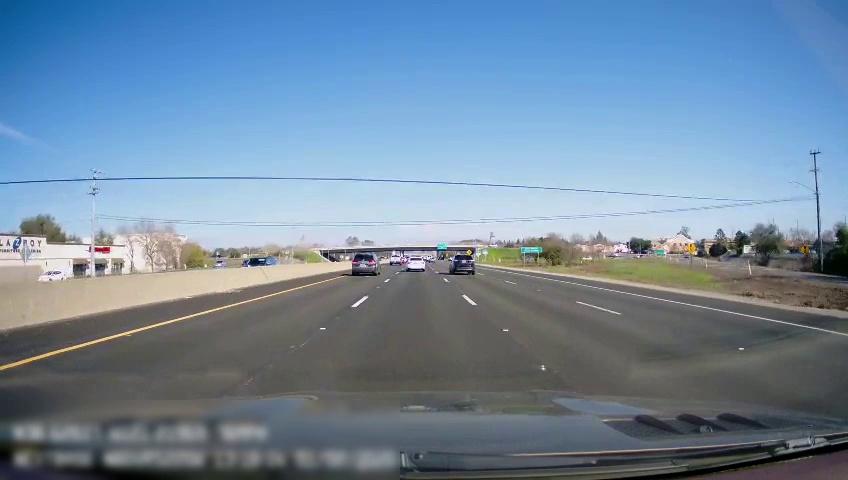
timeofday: Day
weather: Sunny
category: Drivable Space
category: Drivable Space
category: Vehicles | SUV
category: Vehicles | Truck
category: Vehicles | Car
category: Vehicles | SUV
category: Vehicles | SUV
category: Vehicles | Car
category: Lanes | Current Lane
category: Lanes | Current Lane
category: Lanes | Current Lane
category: Lanes | Alternate Lane
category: Lanes | Alternate Lane
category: Traffic | Signs
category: Traffic | Signs